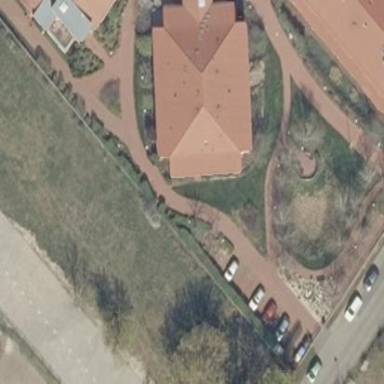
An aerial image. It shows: Building with hipped roof shape.